Current action and preconditions to check: path_clear

Your task: For each precondition in the list above, predict whether it will hold at this action.

Consider the current scene as observed from the mobile robot's camera, and analyze the predicted future states of all dynamic agents (e.g., people, animals, vehicles, or any moving entities) within the NEXT SECOND.

IMPORTANT: Only answer "very likely" if you are absolutely certain—based on strong, clear evidence—that a dynamic agent will violate the precondition in the predicted future state. Do NOT answer "very likely" for unlikely, ambiguous, or low-probability risks.

Ask yourself for each precondition: Is there a high probability, with clear and convincing evidence, that the predicted future states of any dynamic agent will interfere with the predicted future state of the currently executing action within the NEXT SECOND, causing that precondition to fail?

Assess the risk level based on these predictions. Use "likely" or "very likely" if motions create a clear risk of interference.

Use "neutral" or "improbable" if agents are nearby but their predicted paths are clearly diverging or non-conflicting.

Failure Risk Categories: "very improbable", "improbable", "neutral", "likely", "very likely"

Answer Format: Output ONLY the probability_of_failure value from these categories: "very improbable", "improbable", "neutral", "likely", "very likely"

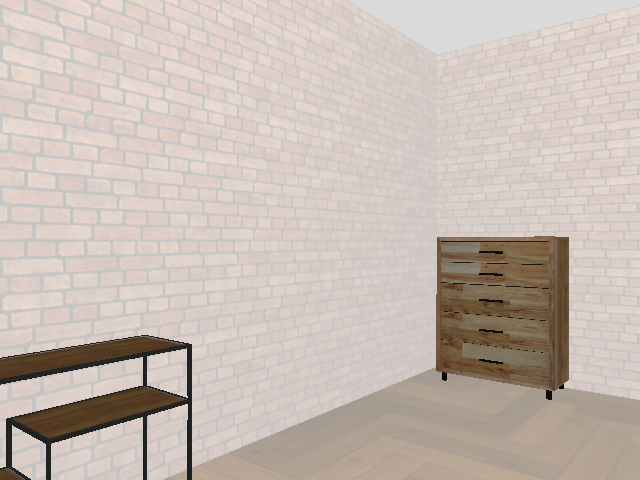

Answer: very improbable